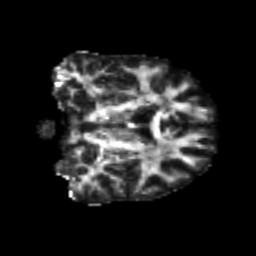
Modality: FA
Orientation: coronal
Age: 22
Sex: male
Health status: healthy
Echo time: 0.074 s